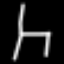
Label: chair